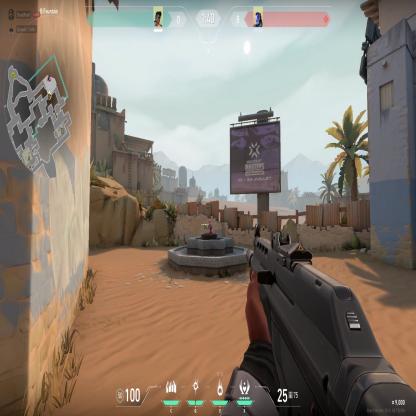
Label: enemy